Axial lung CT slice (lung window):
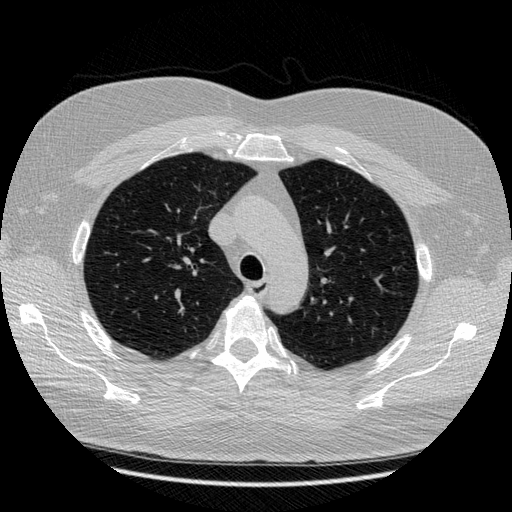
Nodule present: no